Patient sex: M
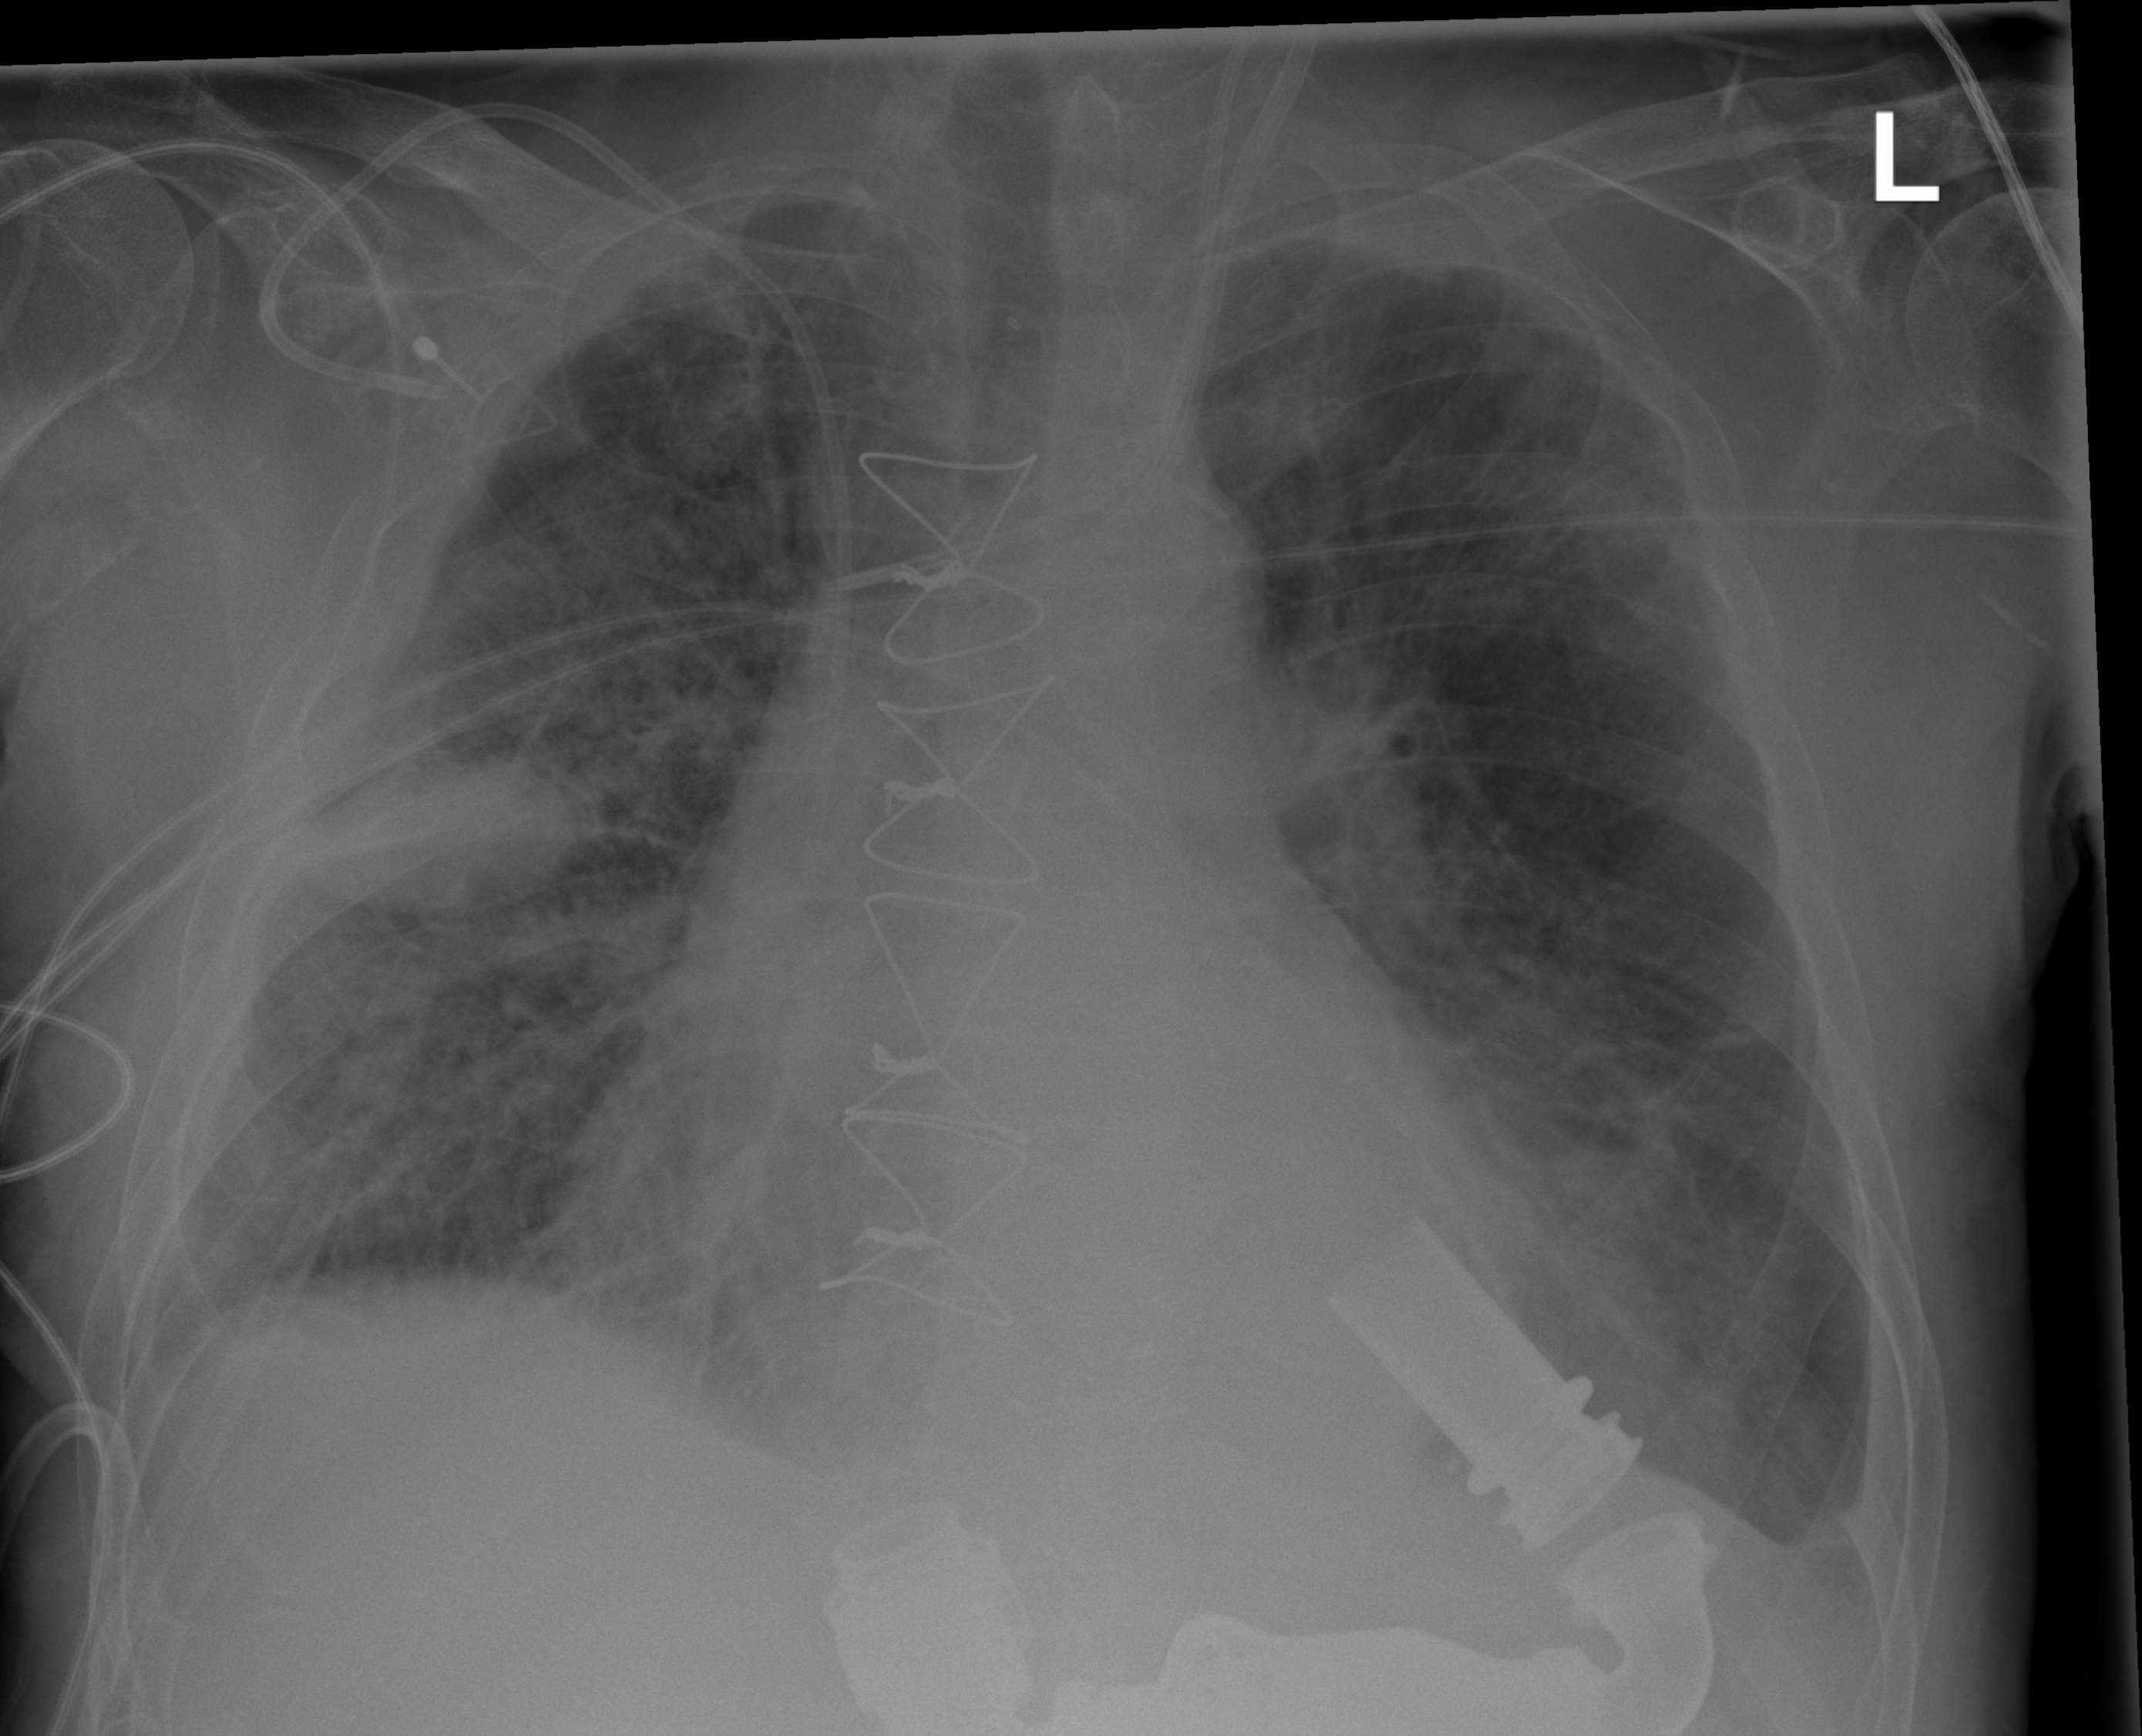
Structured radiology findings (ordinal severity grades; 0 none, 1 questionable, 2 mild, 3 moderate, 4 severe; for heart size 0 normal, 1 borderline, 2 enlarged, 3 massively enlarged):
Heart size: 2
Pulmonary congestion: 2
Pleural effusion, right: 2
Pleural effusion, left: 2
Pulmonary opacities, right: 3
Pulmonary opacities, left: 2
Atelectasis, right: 2
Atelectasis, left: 2